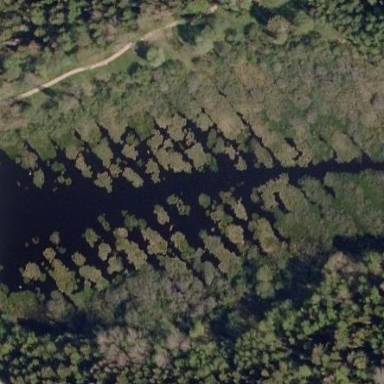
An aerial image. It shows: Bog wetland.